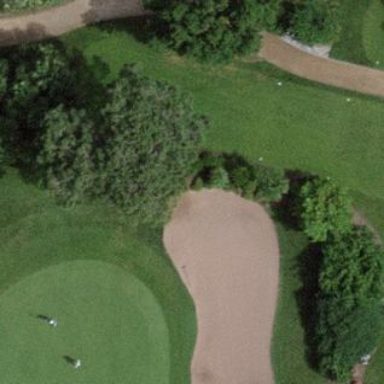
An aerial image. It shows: Golf tee.